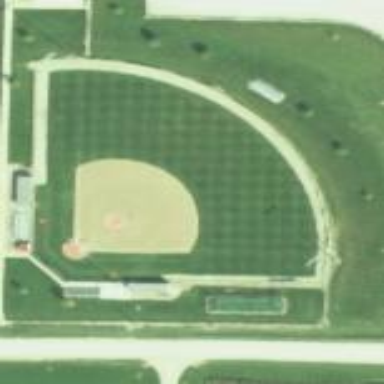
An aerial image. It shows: Baseball pitch for leisure land activities.